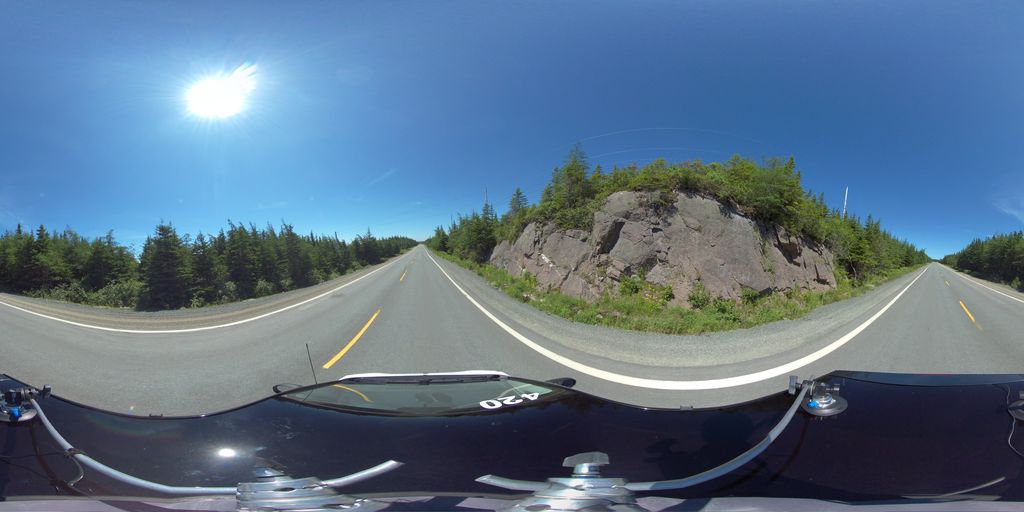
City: st_johns